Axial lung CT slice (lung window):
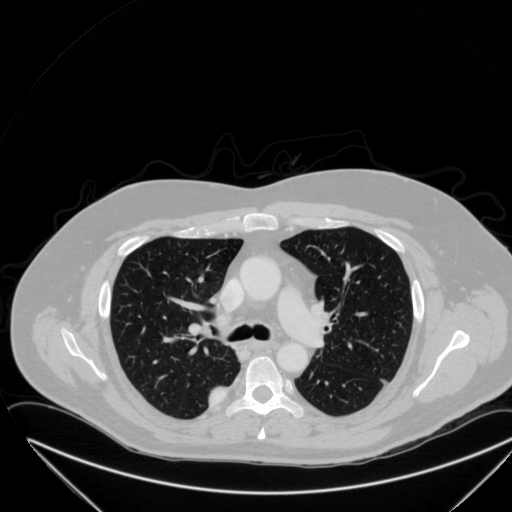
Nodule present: yes
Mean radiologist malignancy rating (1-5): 4